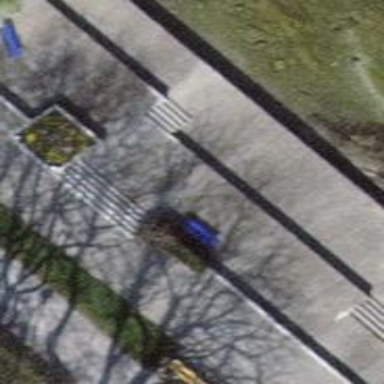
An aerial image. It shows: Bench for seating.